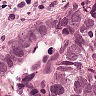
Metastatic tissue present: yes